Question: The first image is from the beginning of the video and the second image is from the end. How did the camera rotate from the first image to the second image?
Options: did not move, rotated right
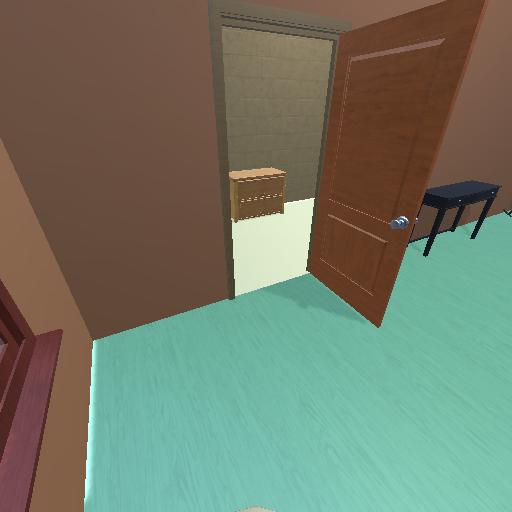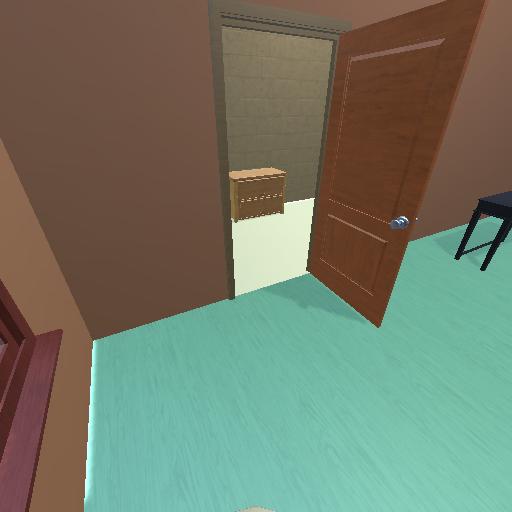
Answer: did not move